Interaction volume radius: 10 \u00c5
Interaction volume height: 20 \u00c5
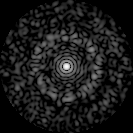
Disorder parameter: 0.8379